Question: I have a workqueue table that has a workid column. The workID column has values that increment automatically. Is there a way I can run a query in the backend to insert a new row and have the workID column increment automatically?
When I try to insert a null, it throws error ORA01400 - Cannot insert null into workid.
'''
insert into WORKQUEUE (facilitycode,workaction,description) values ('J', 'II', 'TESTVALUES')
'''
What I have tried so far - I tried to look at the table details and didn't see any auto-increment. The table script is as follow
'''
"WORKID" NUMBER NOT NULL ENABLE,
'''
Database: Oracle 10g
Screenshot of some existing data.

---
I have to thank each and everyone for the help. Today was a great learning experience and without your support, I couldn't have done. Bottom line is, I was trying to insert a row into a table that already has sequences and triggers. All I had to do was find the right sequence, for my question, and call that sequence into my query.
The links you all provided me helped me look these sequences up and find the one that is for this workid column. Thanks to you all, I gave everyone a thumbs up, I am able to tackle another dragon today and help patient care take a step forward!"
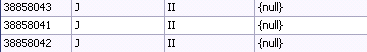
Answer: To get an auto increment number you need to use a sequence in Oracle.
(See <URL>.
'''
CREATE SEQUENCE my_seq;
SELECT my_seq.NEXTVAL FROM DUAL; -- to get the next value
-- use in a trigger for your table demo
CREATE OR REPLACE TRIGGER demo_increment
BEFORE INSERT ON demo
FOR EACH ROW
BEGIN
SELECT my_seq.NEXTVAL
INTO :new.id
FROM dual;
END;
/
'''